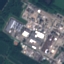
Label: Industrial